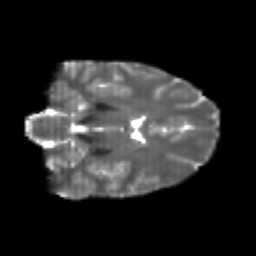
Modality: T2w
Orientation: coronal
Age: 20
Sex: female
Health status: healthy
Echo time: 0.074 s